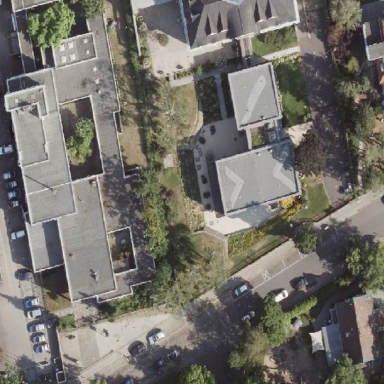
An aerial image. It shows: Office building.